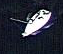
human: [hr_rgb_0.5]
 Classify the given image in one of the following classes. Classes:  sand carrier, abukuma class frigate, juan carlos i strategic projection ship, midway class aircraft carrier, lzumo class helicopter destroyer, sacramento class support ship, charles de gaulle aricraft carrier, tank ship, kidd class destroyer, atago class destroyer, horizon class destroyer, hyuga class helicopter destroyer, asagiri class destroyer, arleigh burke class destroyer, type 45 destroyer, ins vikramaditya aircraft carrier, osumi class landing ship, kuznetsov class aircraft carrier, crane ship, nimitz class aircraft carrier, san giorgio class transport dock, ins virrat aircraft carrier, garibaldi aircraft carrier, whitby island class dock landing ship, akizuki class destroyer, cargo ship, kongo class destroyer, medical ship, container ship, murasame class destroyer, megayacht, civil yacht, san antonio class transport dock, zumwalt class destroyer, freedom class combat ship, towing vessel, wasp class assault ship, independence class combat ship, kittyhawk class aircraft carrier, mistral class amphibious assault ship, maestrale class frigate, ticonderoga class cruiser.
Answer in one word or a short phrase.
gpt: Civil yacht